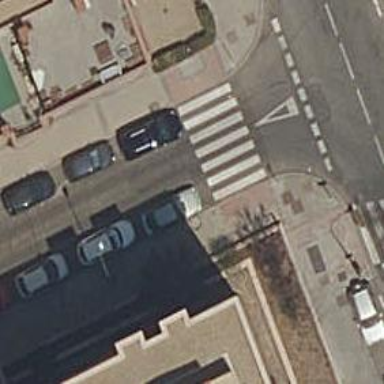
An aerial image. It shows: Marked road crossing with visible crossing markings.